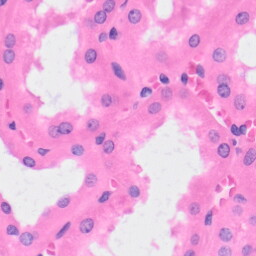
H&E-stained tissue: Kidney